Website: bh-photo
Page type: address-validator
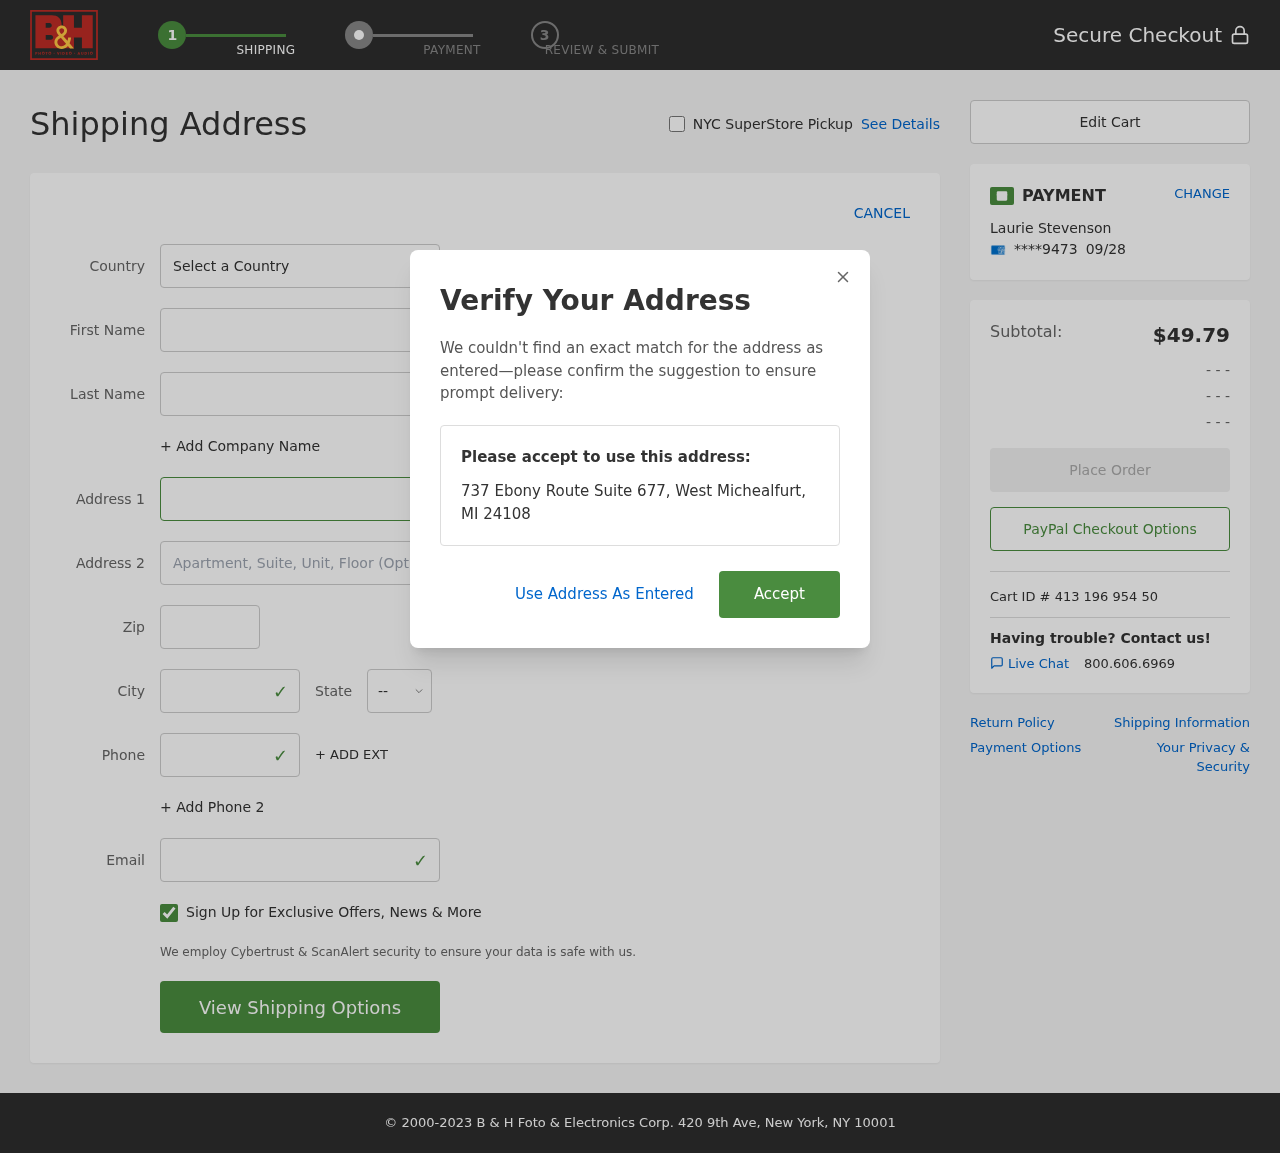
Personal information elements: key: PII_CARD_EXPIRY
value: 09/28
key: PII_CARD_LAST4
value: ****9473
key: PII_CITY
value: West Michealfurt
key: PII_COUNTRY
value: United States
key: PII_EMAIL
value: lstevenson@yahoo.com
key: PII_FIRSTNAME
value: Laurie
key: PII_FULLNAME
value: Laurie Stevenson
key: PII_LASTNAME
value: Stevenson
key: PII_PHONE
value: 5256827398
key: PII_POSTCODE
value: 24108
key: PII_STATE_ABBR
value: MI
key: PII_STREET
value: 737 Ebony Route Suite 677
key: PII_STREET2
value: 7601 Jones Harbors
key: PII_CITY_STATE_ZIP
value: West Michealfurt, MI 24108
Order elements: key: ORDER_SUBTOTAL
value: $49.79
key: ORDER_ID
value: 413 196 954 50